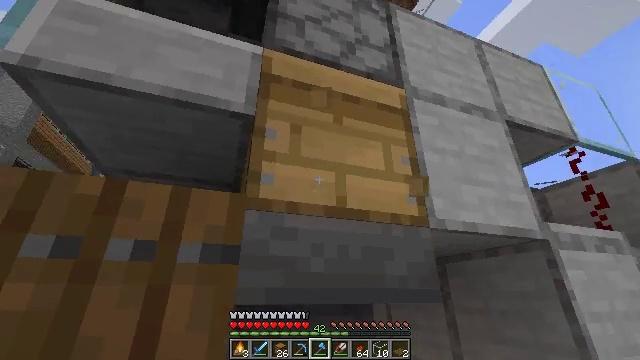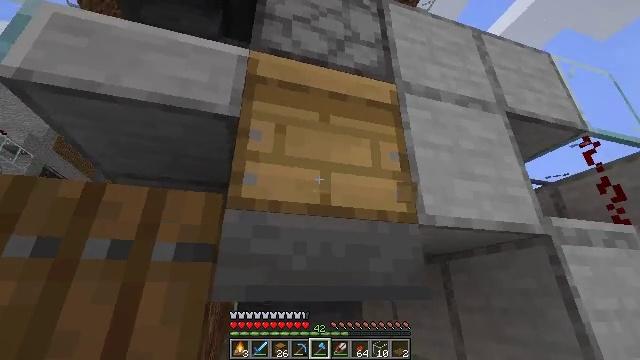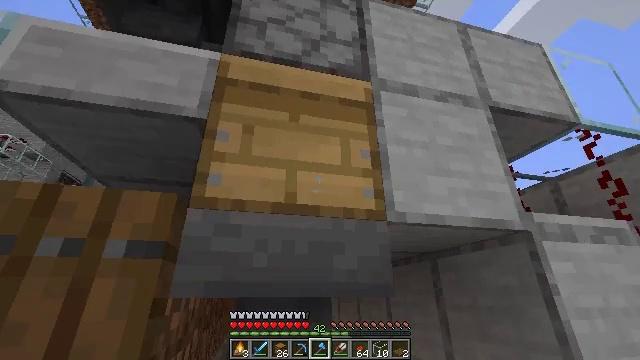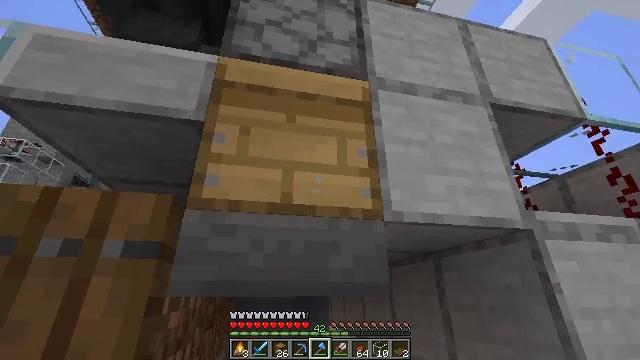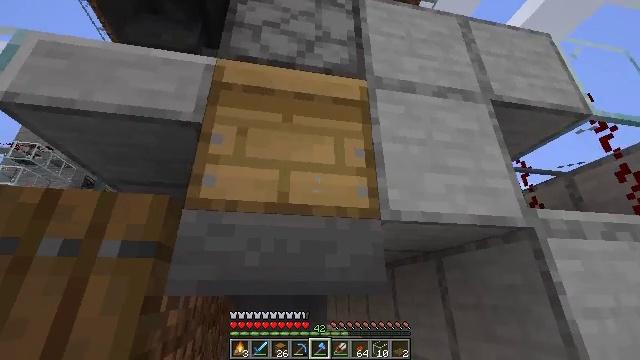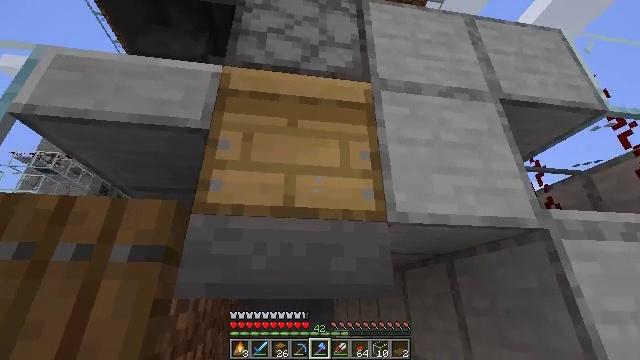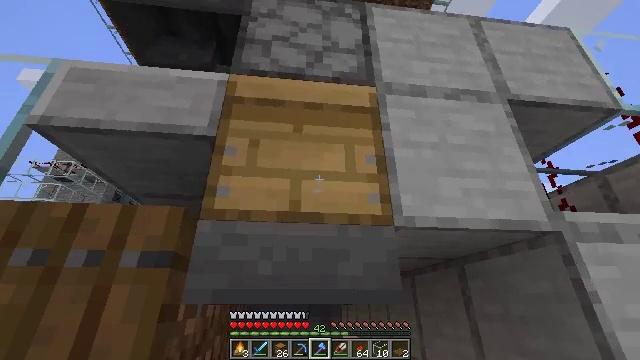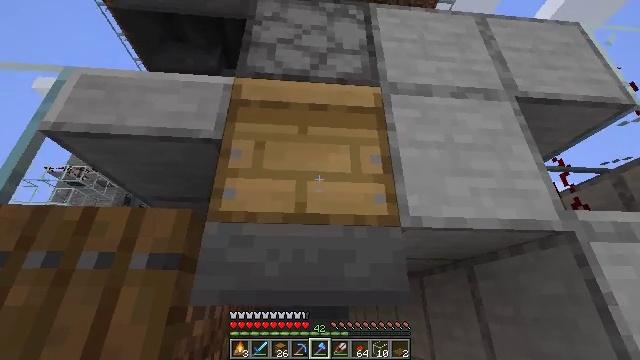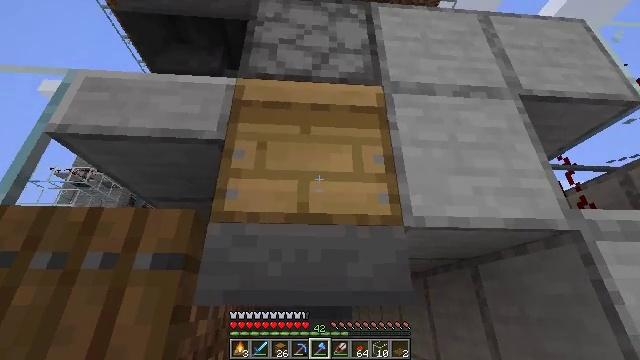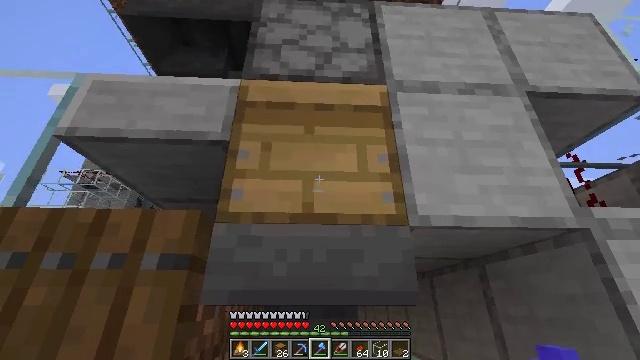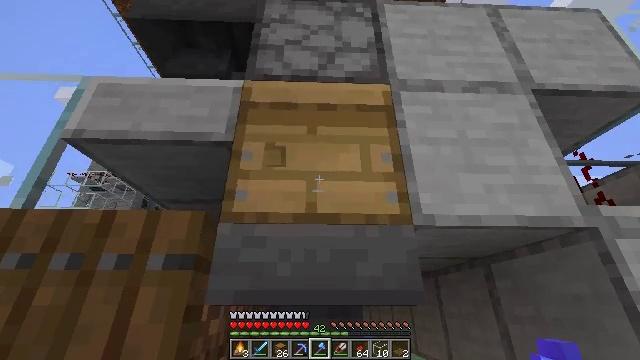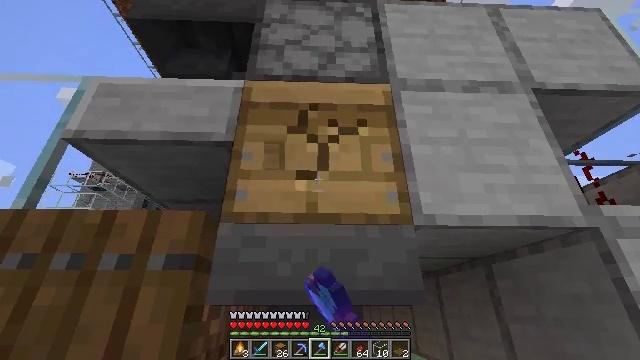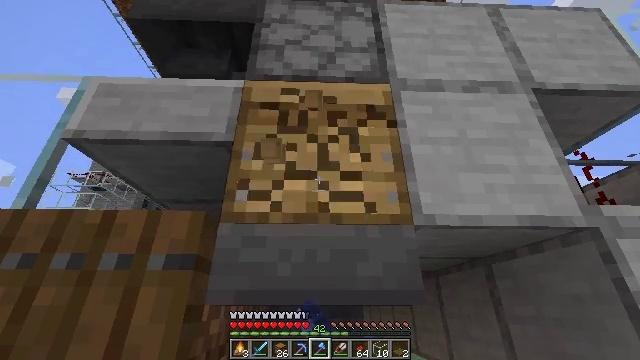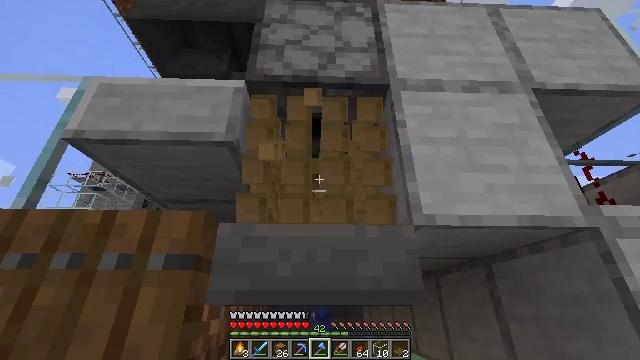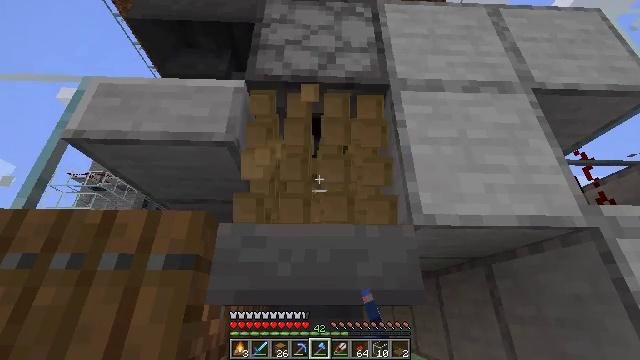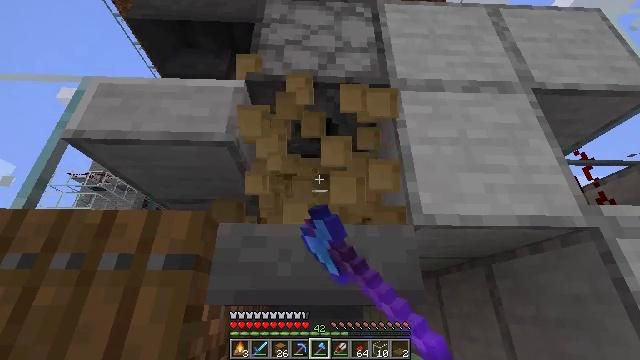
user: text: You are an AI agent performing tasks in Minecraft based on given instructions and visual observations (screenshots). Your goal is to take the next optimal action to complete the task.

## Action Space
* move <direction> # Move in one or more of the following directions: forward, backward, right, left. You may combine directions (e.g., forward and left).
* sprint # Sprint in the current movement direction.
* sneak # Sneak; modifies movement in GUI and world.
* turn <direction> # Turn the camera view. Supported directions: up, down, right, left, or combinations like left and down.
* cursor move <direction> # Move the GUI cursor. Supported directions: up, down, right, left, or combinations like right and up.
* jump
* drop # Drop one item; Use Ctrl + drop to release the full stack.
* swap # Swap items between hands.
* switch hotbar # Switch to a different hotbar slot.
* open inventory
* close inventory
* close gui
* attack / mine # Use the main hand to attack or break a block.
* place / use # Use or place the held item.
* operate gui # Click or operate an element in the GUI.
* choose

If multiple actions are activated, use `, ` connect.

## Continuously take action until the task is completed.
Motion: motion action
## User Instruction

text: Hit the beehive to retrieve it.
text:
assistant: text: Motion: move right, turn left
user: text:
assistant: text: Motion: turn left
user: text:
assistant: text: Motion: turn left
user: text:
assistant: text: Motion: turn left
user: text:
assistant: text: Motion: turn left
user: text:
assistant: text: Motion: turn left and up
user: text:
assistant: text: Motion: turn left
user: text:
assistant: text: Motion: no_op
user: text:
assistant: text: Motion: turn left
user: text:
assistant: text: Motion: attack / mine
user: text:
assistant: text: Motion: attack / mine
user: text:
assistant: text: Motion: attack / mine
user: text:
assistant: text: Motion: attack / mine
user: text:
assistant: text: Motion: attack / mine
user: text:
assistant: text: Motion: attack / mine
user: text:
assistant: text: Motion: attack / mine
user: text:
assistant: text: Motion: attack / mine
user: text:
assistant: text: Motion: attack / mine
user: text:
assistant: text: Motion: no_op
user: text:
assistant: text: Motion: turn down
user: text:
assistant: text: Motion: no_op
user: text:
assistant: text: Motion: no_op
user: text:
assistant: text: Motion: no_op
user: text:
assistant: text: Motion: attack / mine
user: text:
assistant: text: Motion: attack / mine
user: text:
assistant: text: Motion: attack / mine
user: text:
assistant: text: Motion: attack / mine
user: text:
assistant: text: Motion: attack / mine
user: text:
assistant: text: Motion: attack / mine
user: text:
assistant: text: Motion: attack / mine